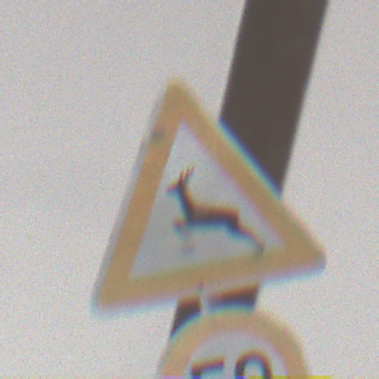
Verkehrszeichen: WildwechselRechts
Zusatzzeichen unten: Geschwindigkeit50
Umgebung: Roofed, Urban
Tageszeit: MorningAfternoon
Wetter: PartlyCloudy
Licht: Natural
Jahreszeit: NotSpecified
Kontrast: MediumContrast